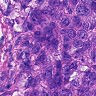
Metastatic tissue present: yes